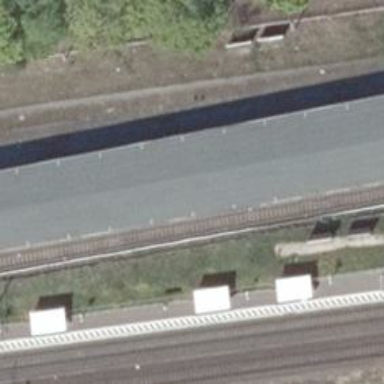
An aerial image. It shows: Close-up of railway platform edge.